Interaction volume radius: 5 \u00c5
Interaction volume height: 40 \u00c5
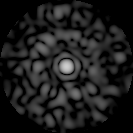
Disorder parameter: 0.8237